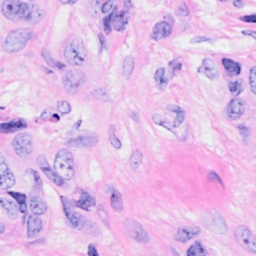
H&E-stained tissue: Breast